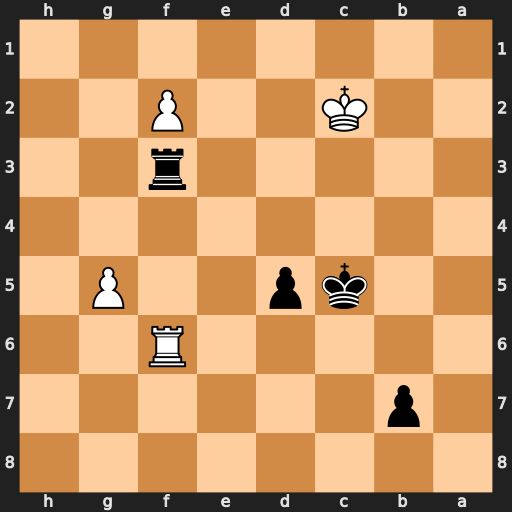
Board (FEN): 8/1p6/5R2/2kp2P1/8/5r2/2K2P2/8
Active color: b
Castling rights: -
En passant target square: -
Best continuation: Rxf6 gxf6 Kd6 f7 Ke7